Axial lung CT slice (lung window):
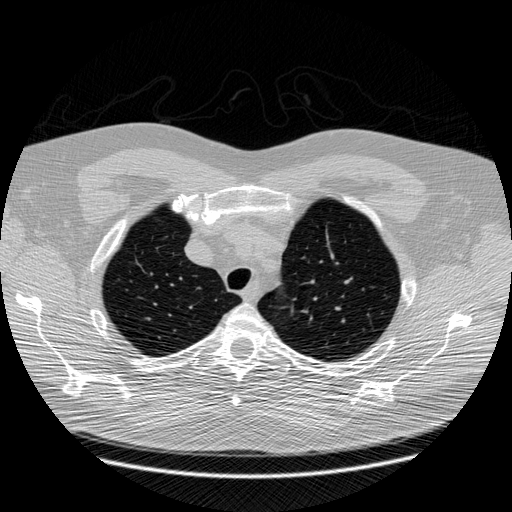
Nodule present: no